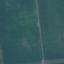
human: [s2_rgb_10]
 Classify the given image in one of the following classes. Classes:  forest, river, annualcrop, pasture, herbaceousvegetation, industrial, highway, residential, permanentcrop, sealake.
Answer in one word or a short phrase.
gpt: AnnualCrop